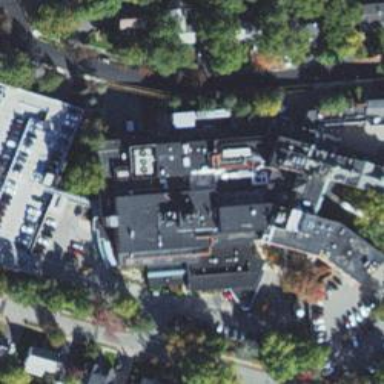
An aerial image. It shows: Hospital building.